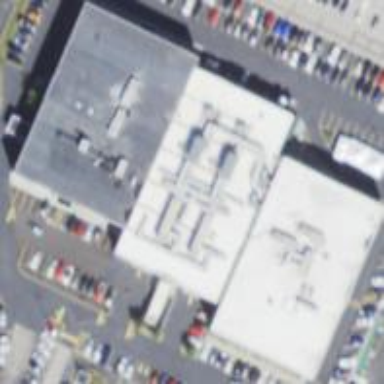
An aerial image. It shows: Commercial building.